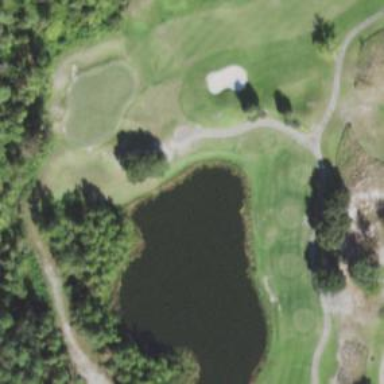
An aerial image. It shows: Water hazard on golf course. The hazard is natural water feature.